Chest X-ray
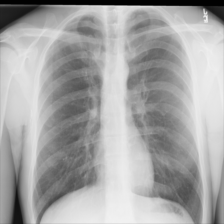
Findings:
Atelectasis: negative
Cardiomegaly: negative
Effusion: negative
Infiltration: negative
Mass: negative
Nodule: negative
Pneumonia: negative
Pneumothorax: negative
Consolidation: negative
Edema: negative
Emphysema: negative
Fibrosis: negative
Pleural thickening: negative
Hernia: negative